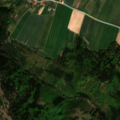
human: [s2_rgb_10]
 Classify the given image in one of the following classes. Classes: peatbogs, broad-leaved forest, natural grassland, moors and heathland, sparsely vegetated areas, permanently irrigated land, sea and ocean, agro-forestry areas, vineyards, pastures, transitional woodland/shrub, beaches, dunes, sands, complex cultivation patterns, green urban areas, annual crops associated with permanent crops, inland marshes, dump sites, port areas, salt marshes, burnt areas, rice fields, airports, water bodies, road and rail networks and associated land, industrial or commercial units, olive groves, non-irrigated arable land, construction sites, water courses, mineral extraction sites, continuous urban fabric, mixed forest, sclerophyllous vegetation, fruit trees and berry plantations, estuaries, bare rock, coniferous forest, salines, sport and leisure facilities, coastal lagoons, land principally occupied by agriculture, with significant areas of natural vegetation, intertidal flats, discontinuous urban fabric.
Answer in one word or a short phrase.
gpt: non-irrigated arable land, coniferous forest, mixed forest